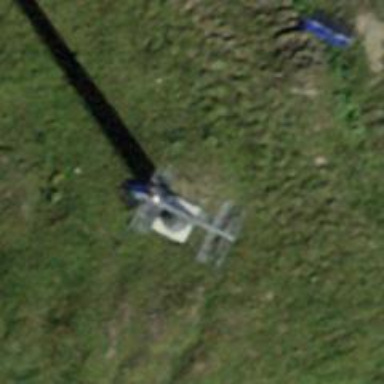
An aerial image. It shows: Chair lift captured from aerial perspective.